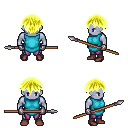
a pixel art fantasy rpg character, male body template, dark elf, purple skin, teal tunic, magenta pants, gold short bangs hairstyle, metal gloves, maroon shoes, spear, four views (front, back, left, right), 2x2 character sprite sheet, small pixel art, hard edges, no anti-aliasing